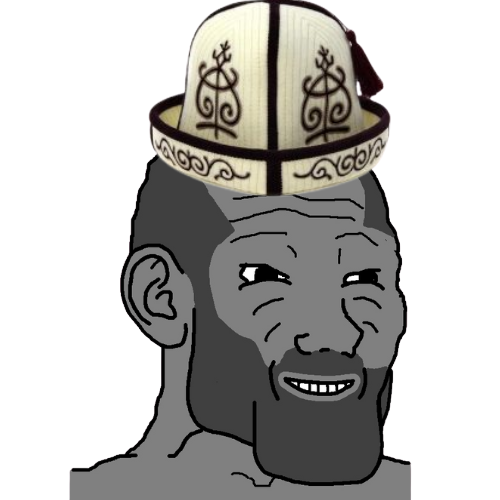
Label: 5_Grey_Chad